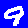
Digit: 9